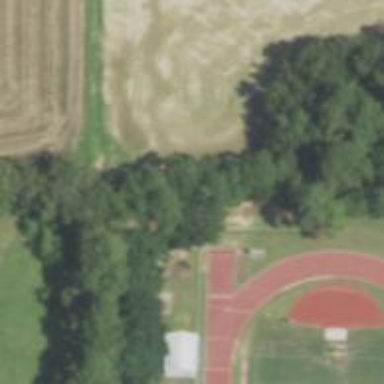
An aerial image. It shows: Track in leisure land.